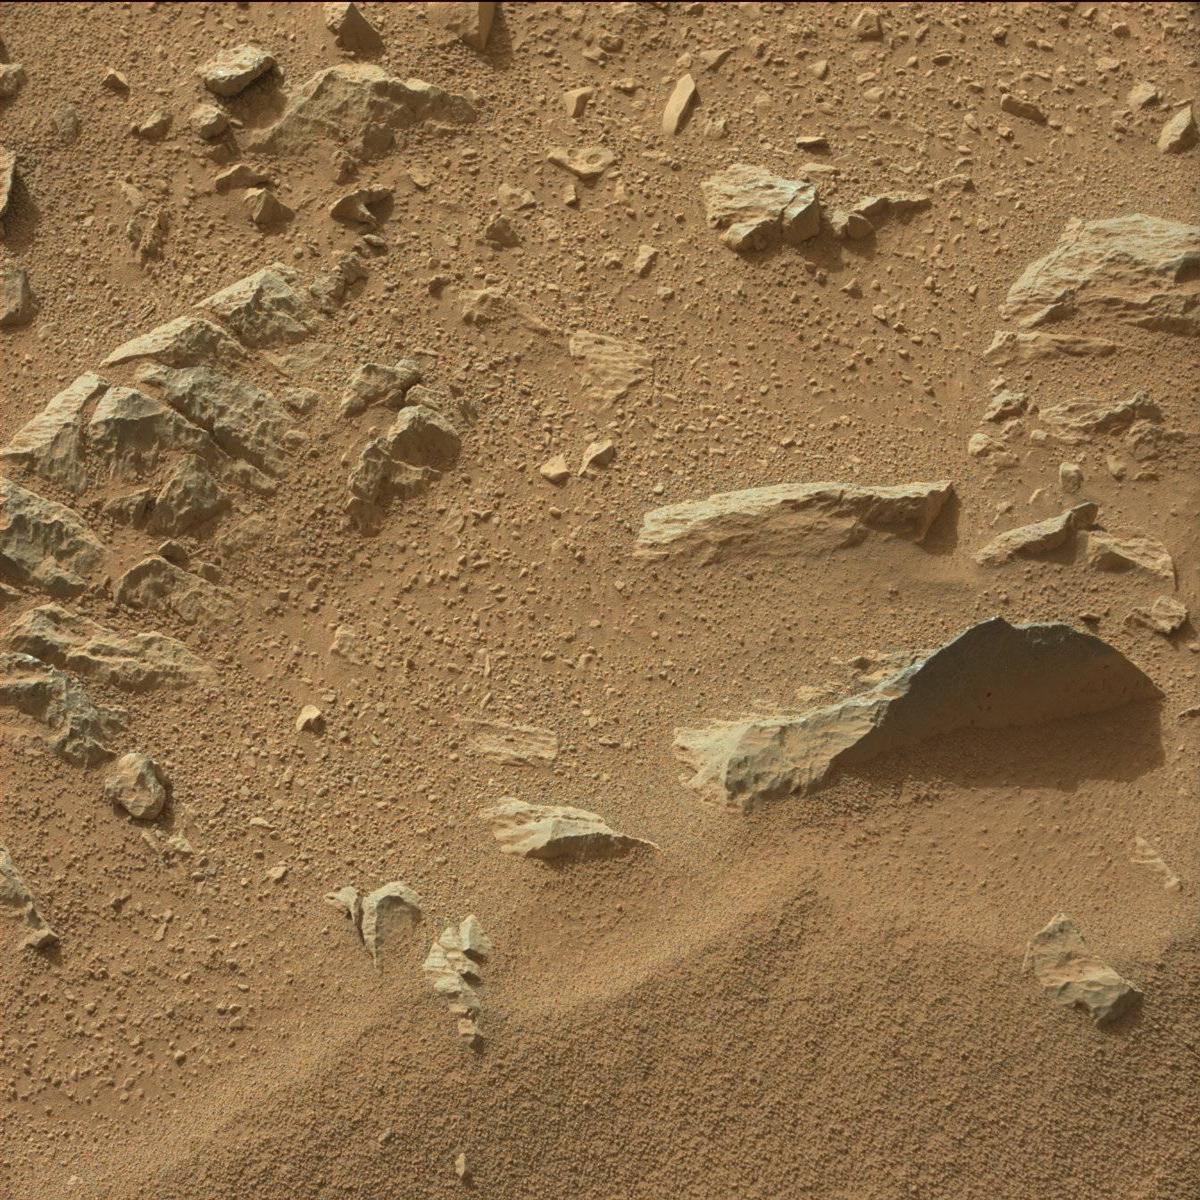
Terrain classes present: Bedrock, Sand / Soil